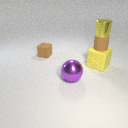
small brown rubber cube to the left of large yellow rubber cube